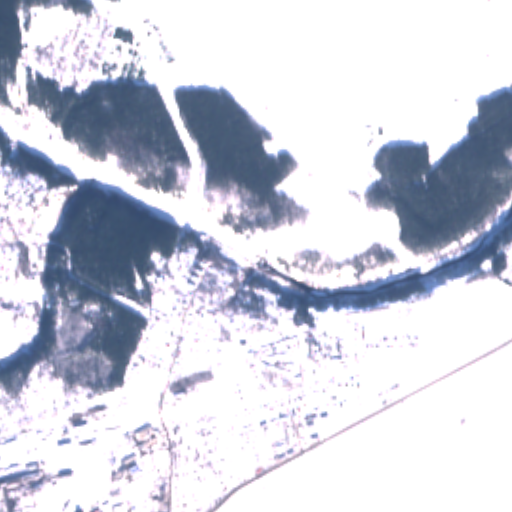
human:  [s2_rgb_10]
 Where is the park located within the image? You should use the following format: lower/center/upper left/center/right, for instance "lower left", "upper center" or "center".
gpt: The park is located in the lower right of the image.
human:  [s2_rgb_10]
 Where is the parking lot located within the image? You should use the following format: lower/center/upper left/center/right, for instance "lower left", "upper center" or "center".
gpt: The parking lot is located in the lower left of the image.
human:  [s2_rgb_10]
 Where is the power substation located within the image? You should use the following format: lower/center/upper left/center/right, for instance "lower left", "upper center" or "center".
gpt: The power substation is located in the lower center of the image.
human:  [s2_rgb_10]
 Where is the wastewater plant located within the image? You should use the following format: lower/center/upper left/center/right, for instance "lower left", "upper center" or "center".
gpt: The wastewater plant is located in the center left of the image.
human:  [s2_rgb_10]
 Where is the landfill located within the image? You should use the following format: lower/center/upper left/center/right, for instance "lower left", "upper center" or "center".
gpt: There is no landfill in the image.